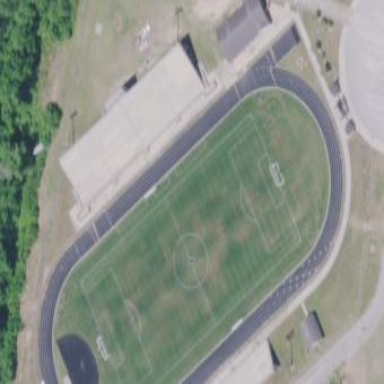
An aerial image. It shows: American football pitch.